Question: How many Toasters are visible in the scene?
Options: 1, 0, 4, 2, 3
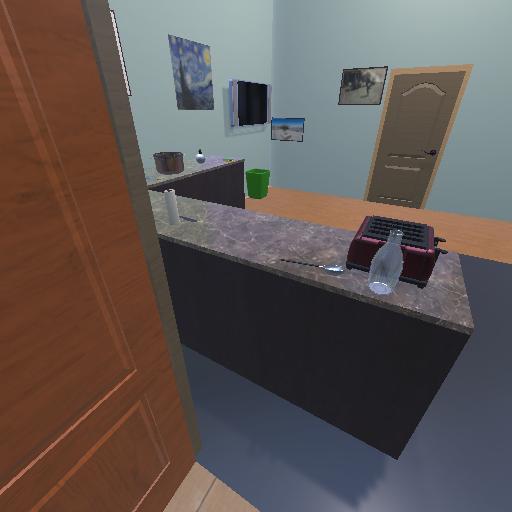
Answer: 1